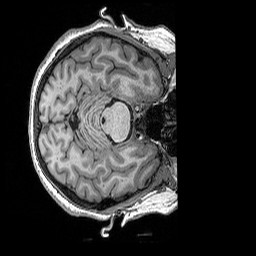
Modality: T1w
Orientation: axial
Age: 64
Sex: female